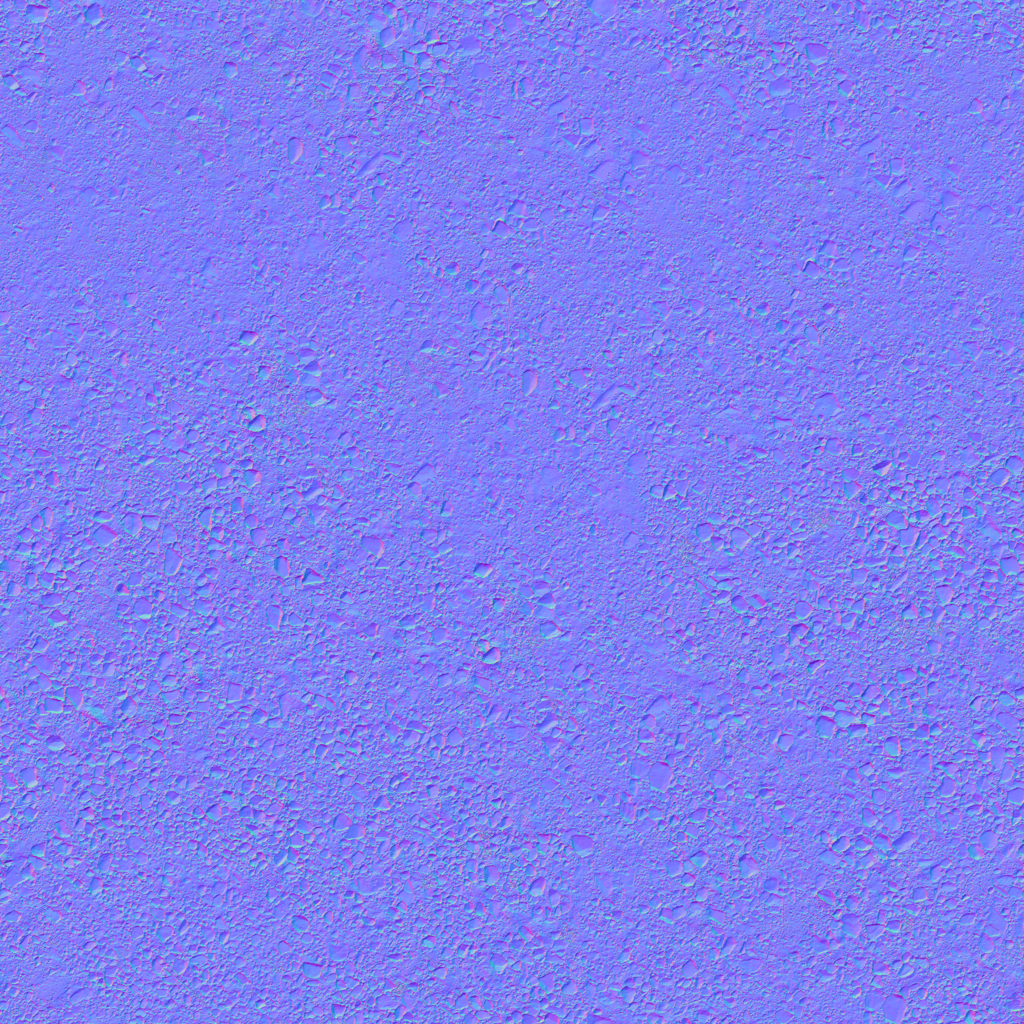
Texture map type: NormalDX